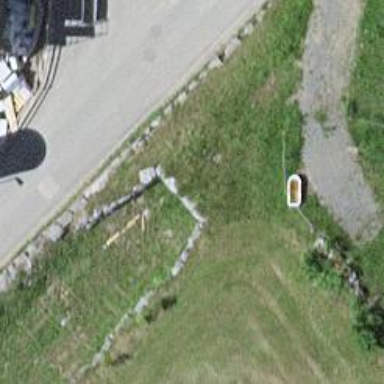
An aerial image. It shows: Retaining wall.